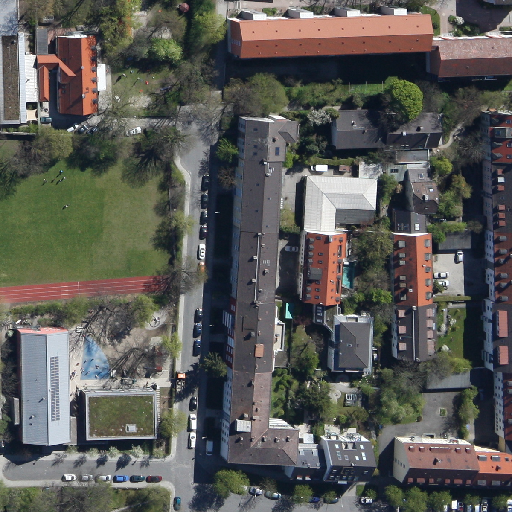
Referring expression: van in the parking area